Question: I'm trying to draw multiple triangle strips with only one call to 'glDrawElements' and my research on the matter tells me I need to use degenerate triangles. Maybe my understanding on the subject is wrong but I thought this should allow me to "jump" from a strip to another.
My whole code for this can be found on <URL>, take a look there if you think it's relevant.
I'm basically trying to draw 2 quads(for simplification purposes) with 4 triangles of course, but separated from each other. For that I use indices like this:
'''
unsigned int indices[] = { 0, 256, 1, 257, 257, 2, 2, 258, 3, 259 };
'''
The first vertex of the first strip starts at 0 and the first vertex of the second strip starts at 256. This is the end result of this indices:

Is this correct or am I right in thinking that line "connecting" the 2 quads shouldn't be there at all?
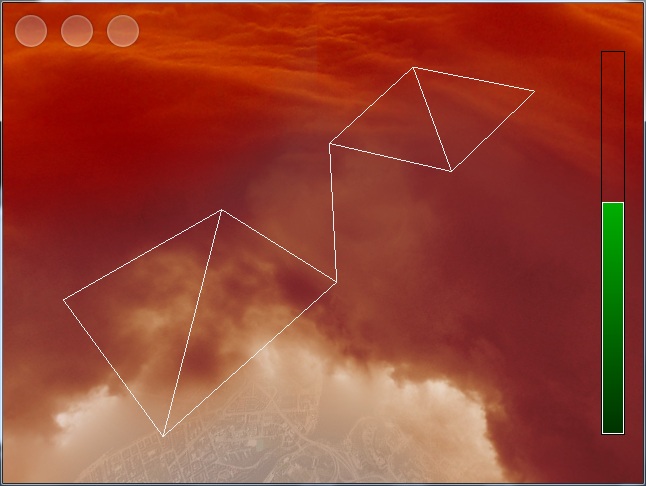
Answer: The image shown is correct. This trick doesn't work for wireframes. If you were drawing filled triangles, the triangle with zero area wouldn't show up, but you're drawing outlines.